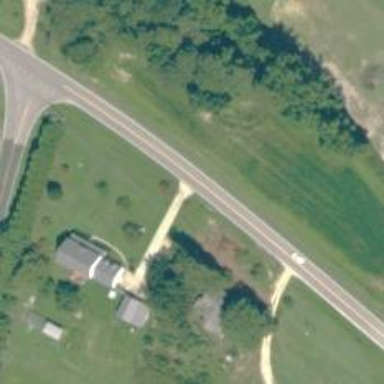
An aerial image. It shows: Secondary road.